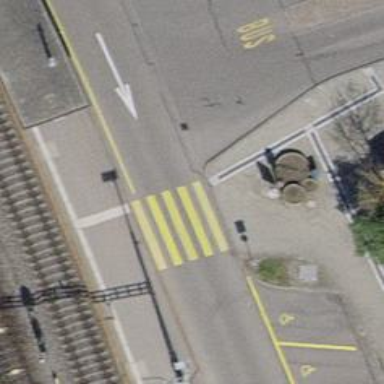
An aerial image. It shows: Marked road crossing.